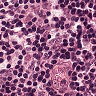
Metastatic tissue present: no